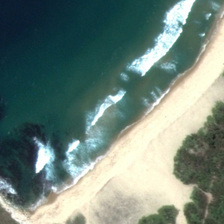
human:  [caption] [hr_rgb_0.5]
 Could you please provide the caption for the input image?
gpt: yellow beach is between green trees and blue ocean with white waves .

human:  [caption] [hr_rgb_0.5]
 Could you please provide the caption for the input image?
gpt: yellow beach is between green trees and blue ocean with white waves .

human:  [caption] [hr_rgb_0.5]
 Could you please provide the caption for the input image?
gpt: yellow beach is between green trees and blue ocean with white waves .

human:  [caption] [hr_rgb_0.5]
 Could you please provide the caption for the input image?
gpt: yellow beach is between green trees and blue ocean with white waves .

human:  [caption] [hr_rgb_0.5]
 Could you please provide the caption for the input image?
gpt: yellow beach is between green trees and blue ocean with white waves .